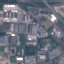
Label: Industrial